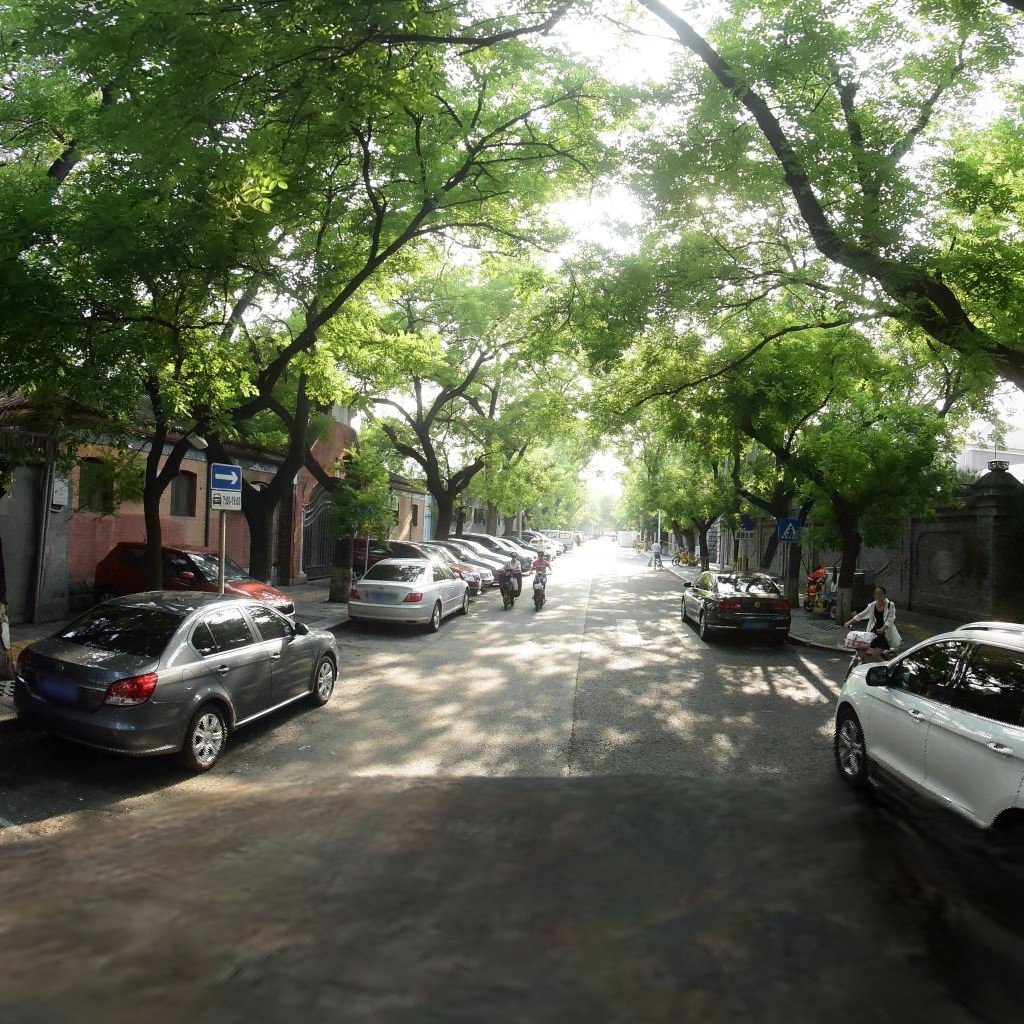
Region: Dongcheng
Road damage annotations: longitudinal crack